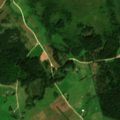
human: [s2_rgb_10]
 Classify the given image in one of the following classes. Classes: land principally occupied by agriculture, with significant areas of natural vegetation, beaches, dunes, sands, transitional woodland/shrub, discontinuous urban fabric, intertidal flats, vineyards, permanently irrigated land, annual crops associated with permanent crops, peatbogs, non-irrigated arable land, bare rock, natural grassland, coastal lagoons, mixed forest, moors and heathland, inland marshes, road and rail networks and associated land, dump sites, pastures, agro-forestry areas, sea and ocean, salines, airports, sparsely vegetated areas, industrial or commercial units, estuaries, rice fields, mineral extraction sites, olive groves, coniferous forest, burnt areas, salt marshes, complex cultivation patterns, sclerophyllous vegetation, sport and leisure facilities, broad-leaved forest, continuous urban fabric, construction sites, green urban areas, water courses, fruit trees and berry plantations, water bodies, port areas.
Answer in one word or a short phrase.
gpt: non-irrigated arable land, pastures, complex cultivation patterns, land principally occupied by agriculture, with significant areas of natural vegetation, mixed forest, transitional woodland/shrub, peatbogs, water bodies